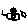
Label: square